Question: I downloaded the sdk tool and i installed the python 2.7.8 also. While activating the sdk tool its working fine. Even while i am running cfx int command it is creating all required directory inside the folder in which i run.
But while running cfx run command it is showing error:

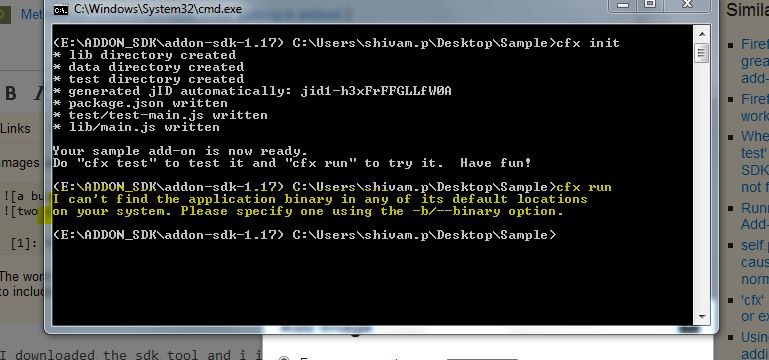
Answer: You need to tell cfx where to find Firefox, eg
'cfx -b c:\path o
irefox.exe run'